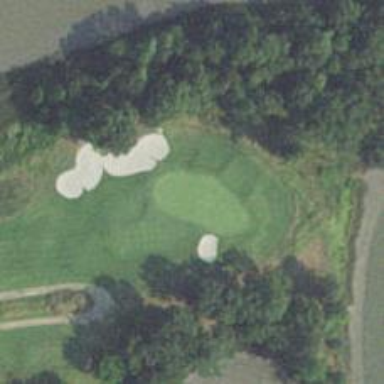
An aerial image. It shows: Golf hole.